Question: Is there any github library for that and if yes then can you please help me and if not what is the other solution
I want same as "Home work other buttons"

Thanks
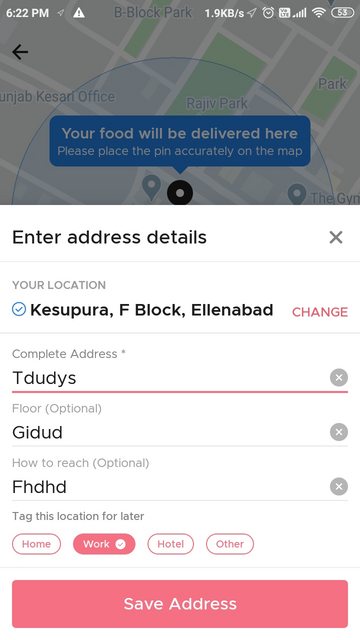
Answer: yes you can do it by 'Chips'
use 'MaterialComponents'
<URL>
'''
implementation 'com.google.android.material:material:1.2.0-alpha03'
'''
and use Materialtheme like ...
'''
<style name="AppTheme" parent="Theme.MaterialComponents.DayNight">
<!-- Customize your theme here. -->
<item name="colorPrimary">@color/colorPrimary</item>
<item name="colorPrimaryDark">@color/colorPrimaryDark</item>
<item name="colorAccent">@color/colorAccent</item>
</style>
'''
your xml layout file
'''
<com.google.android.material.chip.ChipGroup
android:layout_width="match_parent"
android:layout_height="wrap_content">
<!-- Chips can be declared here, or added dynamically. -->
</com.google.android.material.chip.ChipGroup>
'''